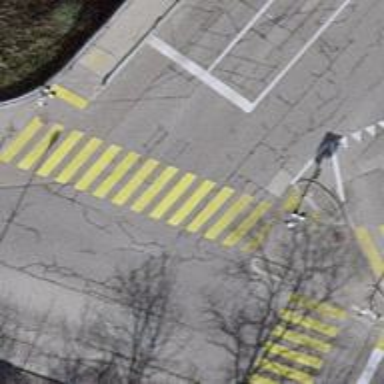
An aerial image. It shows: Crossing with traffic signals.